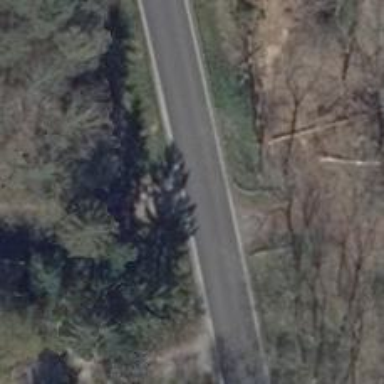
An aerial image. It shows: Secondary road with asphalt surface.